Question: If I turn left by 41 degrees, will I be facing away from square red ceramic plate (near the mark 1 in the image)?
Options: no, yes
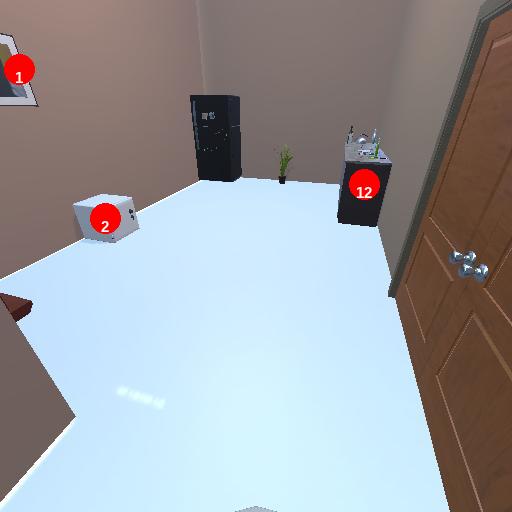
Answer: no